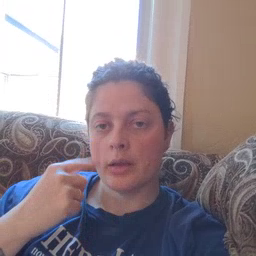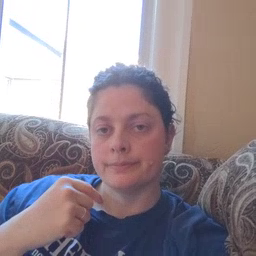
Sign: cry